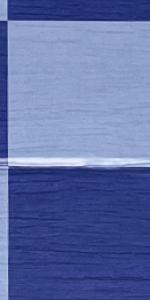
Label: Empty